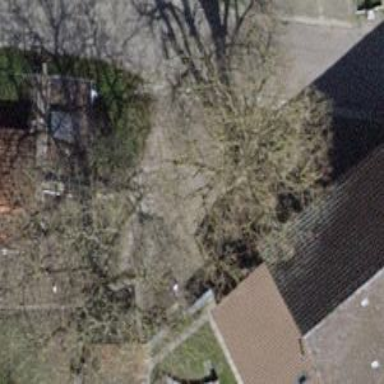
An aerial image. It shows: Deciduous broadleaved tree with brown leaves. There is bench amenity nearby.